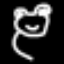
Label: frog